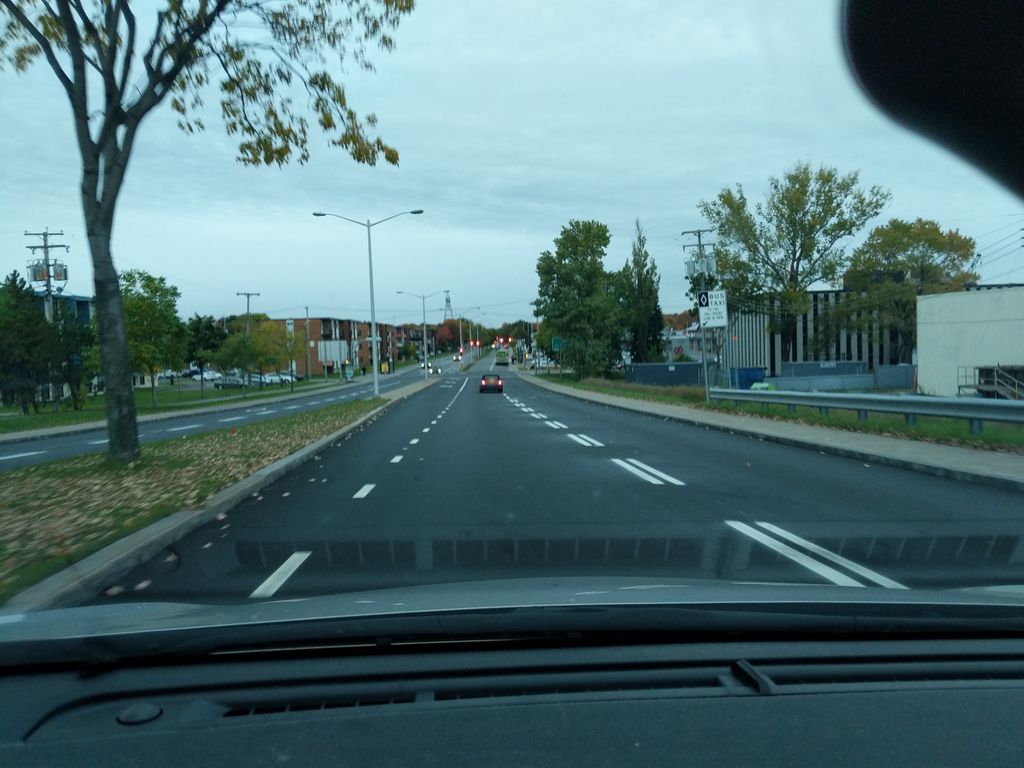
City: quebec_city